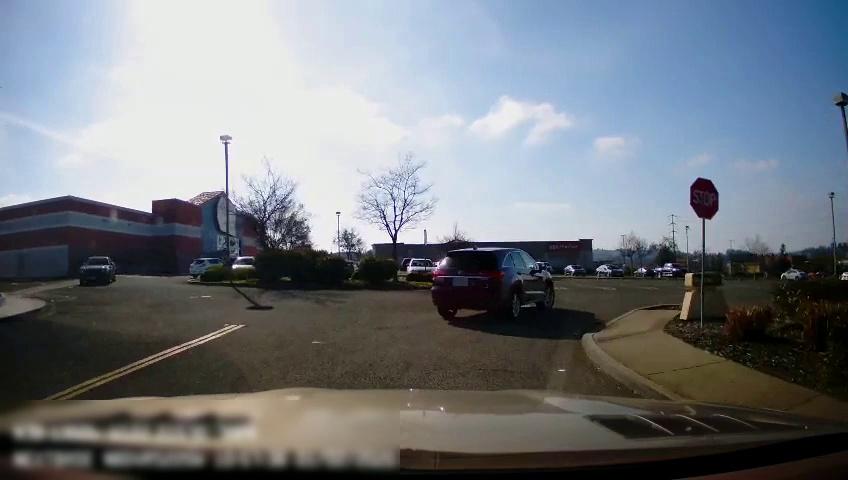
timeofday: Day
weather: Sunny
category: Drivable Space
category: Vehicles | SUV
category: Vehicles | Car
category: Vehicles | Car
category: Vehicles | Car
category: Lanes | Current Lane
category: Lanes | Opposite Lane
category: Traffic | Signs